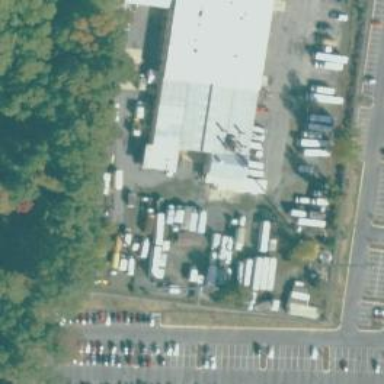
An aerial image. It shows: Warehouse building.